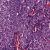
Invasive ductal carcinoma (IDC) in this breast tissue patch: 1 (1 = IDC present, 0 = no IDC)